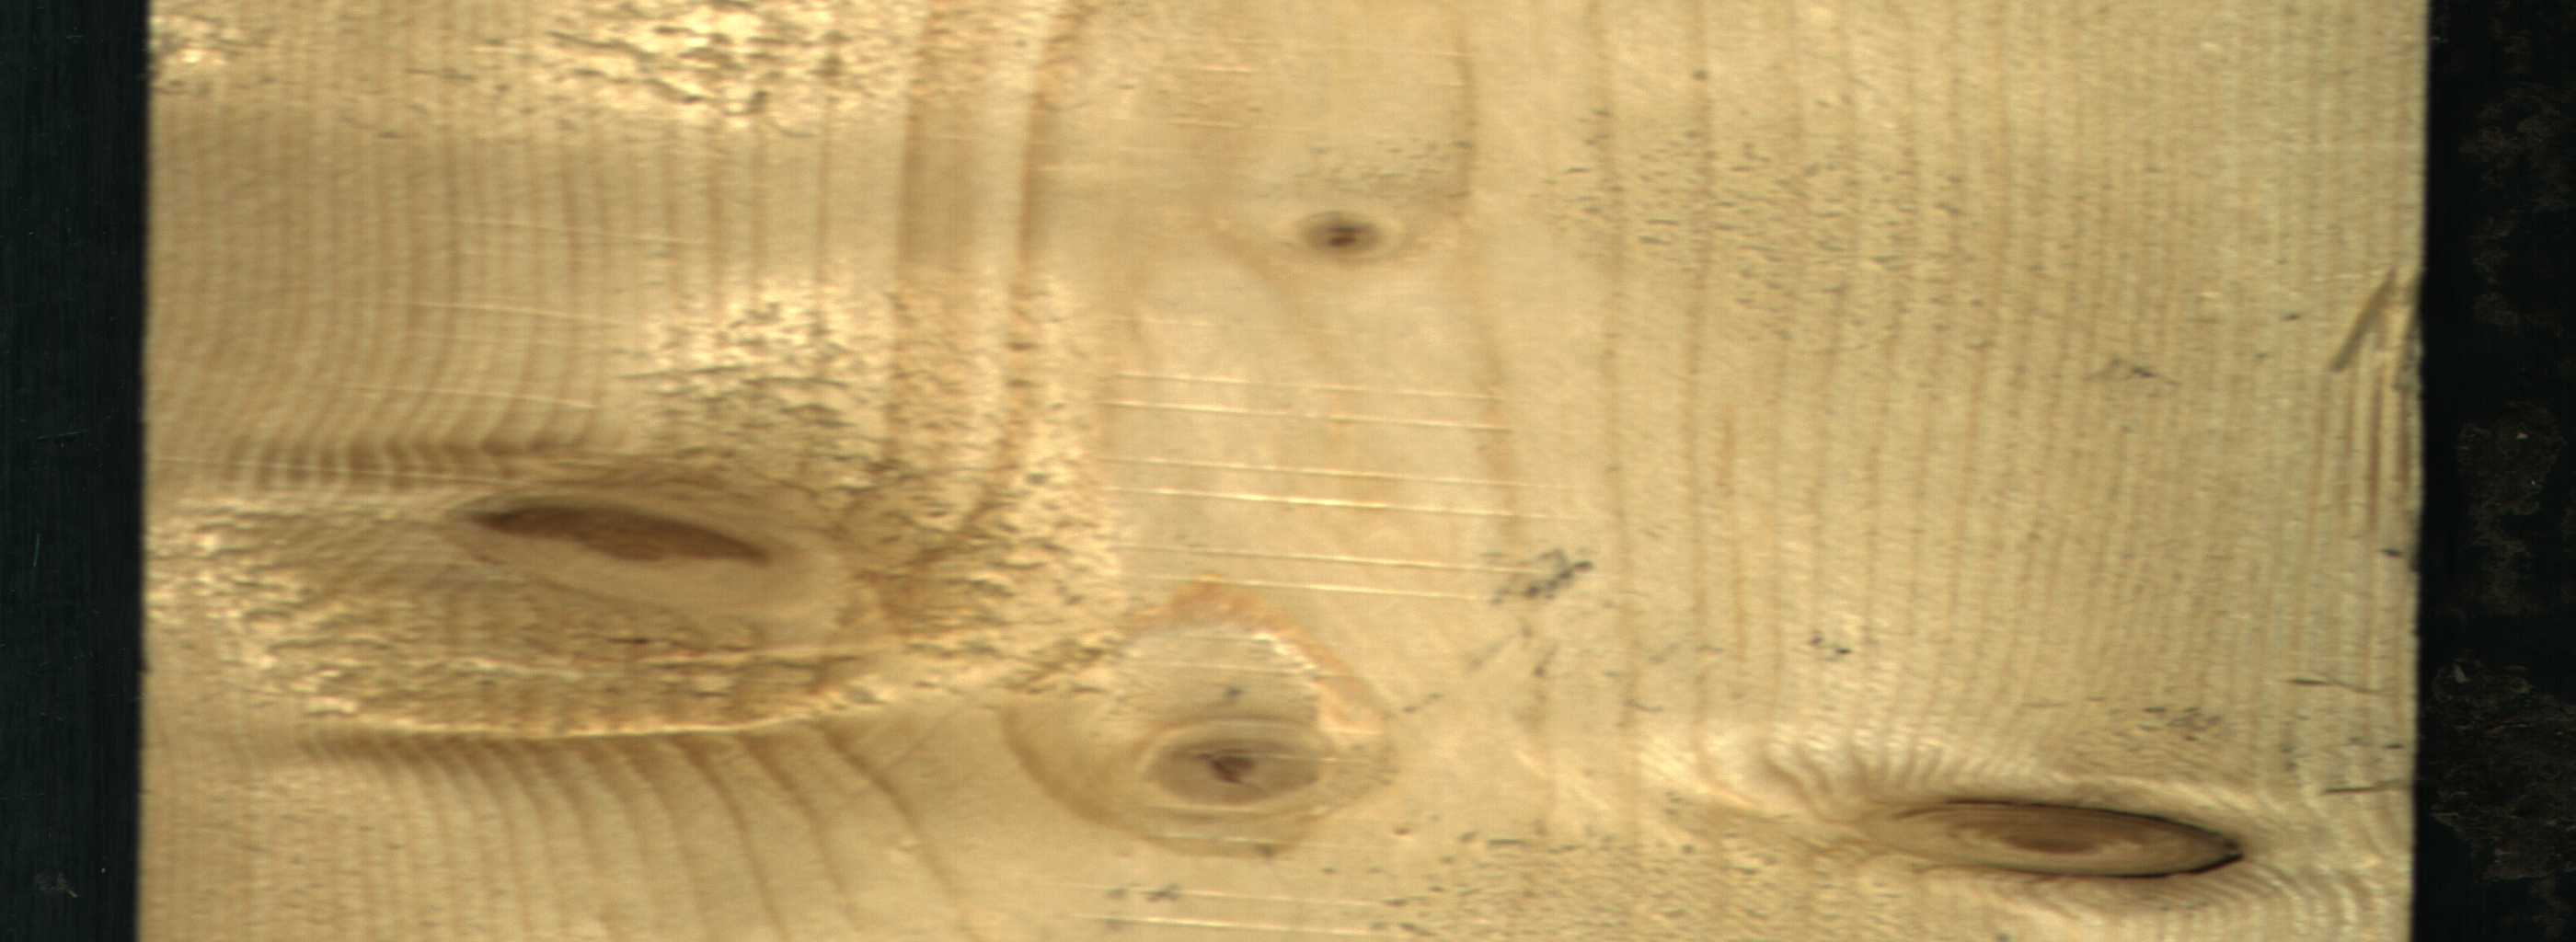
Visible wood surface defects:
Dead_Knot
Live_Knot
Live_Knot
Live_Knot